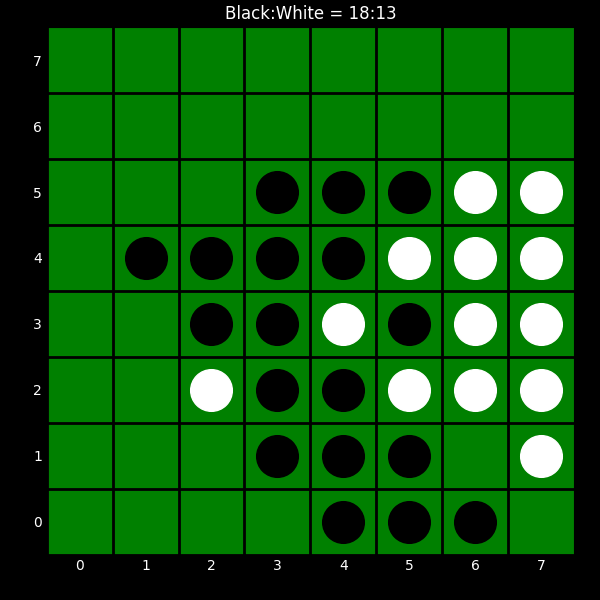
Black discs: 18
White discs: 13